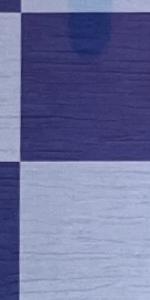
Label: Empty